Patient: sex M, age 64
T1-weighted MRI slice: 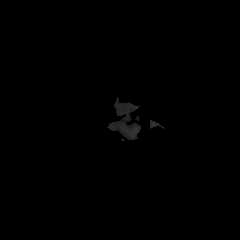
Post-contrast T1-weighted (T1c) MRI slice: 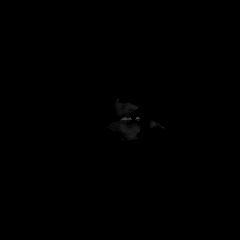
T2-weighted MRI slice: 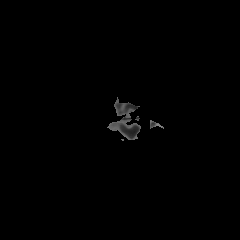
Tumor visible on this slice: no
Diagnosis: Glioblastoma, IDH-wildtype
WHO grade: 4